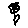
Label: flower